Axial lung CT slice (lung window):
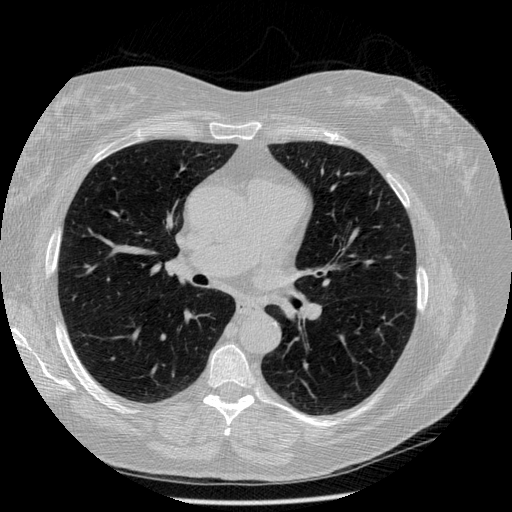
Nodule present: no